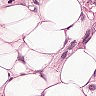
Metastatic tissue present: yes